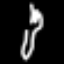
Label: fork